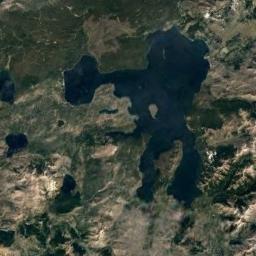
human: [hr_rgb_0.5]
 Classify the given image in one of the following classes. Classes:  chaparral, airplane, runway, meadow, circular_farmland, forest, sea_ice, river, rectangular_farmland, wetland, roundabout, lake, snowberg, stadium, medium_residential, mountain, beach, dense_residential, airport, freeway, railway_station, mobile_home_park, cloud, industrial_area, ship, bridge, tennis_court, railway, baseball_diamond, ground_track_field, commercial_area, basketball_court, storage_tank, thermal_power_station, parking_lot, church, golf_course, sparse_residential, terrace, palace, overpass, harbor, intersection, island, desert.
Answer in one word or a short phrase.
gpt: lake